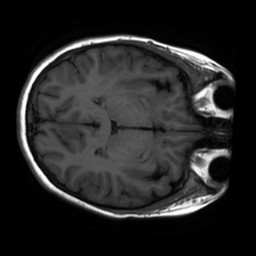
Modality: inplaneT1
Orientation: axial
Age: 19
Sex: female
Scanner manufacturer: ge
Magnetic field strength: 3 T
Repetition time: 2.499 s
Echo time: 0.02513 s